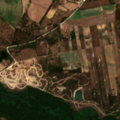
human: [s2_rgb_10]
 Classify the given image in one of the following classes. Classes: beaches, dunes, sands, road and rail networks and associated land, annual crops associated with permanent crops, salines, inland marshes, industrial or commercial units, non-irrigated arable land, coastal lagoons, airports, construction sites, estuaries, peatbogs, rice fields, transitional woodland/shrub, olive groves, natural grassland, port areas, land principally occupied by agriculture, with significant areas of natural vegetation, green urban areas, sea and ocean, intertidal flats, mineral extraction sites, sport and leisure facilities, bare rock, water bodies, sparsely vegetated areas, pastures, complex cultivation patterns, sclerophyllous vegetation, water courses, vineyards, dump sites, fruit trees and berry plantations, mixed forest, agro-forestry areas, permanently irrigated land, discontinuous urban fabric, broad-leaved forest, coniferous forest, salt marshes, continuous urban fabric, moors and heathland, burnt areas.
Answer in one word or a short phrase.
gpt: permanently irrigated land, complex cultivation patterns, land principally occupied by agriculture, with significant areas of natural vegetation, agro-forestry areas, broad-leaved forest, inland marshes